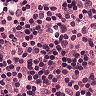
Metastatic tissue present: no